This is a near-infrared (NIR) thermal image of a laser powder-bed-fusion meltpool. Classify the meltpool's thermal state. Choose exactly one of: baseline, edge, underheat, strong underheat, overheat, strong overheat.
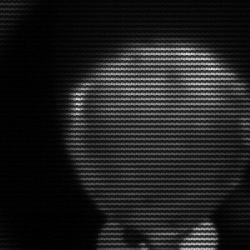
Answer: edge